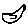
Label: bird